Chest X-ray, PA view. Patient: 62 years old, sex M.
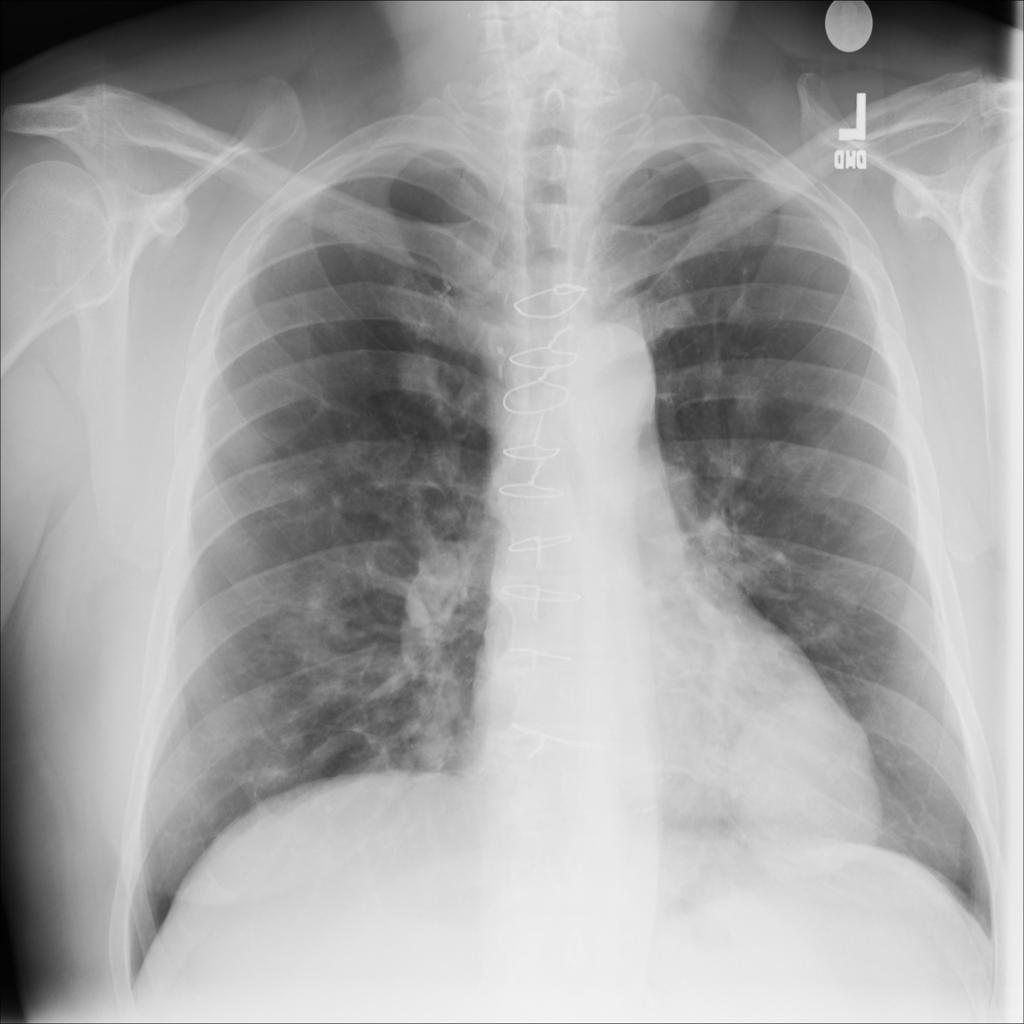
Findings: Mass, Nodule